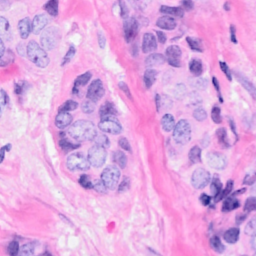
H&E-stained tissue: Breast